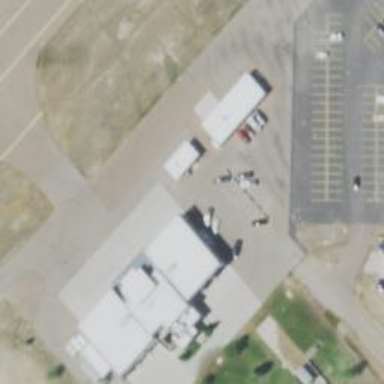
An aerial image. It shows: Airport fire station building.